You are looking at the wavelet scalogram of a bearing's acceleration signal. Determine the bearing's health state. Answer with exactly one of: normal, inner_race, outer_race, ball.
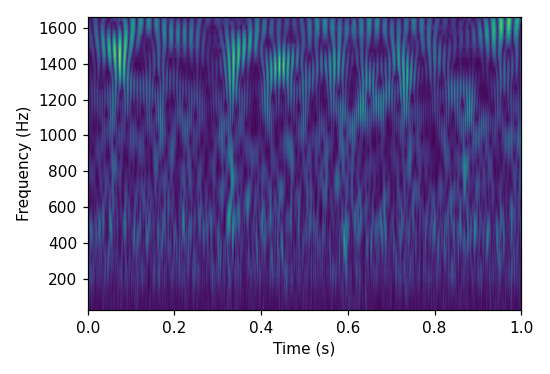
Answer: normal